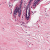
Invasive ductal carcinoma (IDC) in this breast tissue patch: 0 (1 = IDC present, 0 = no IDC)